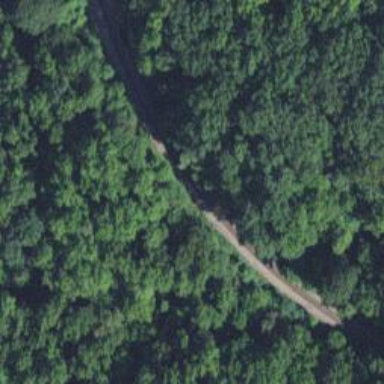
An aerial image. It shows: Railway track.